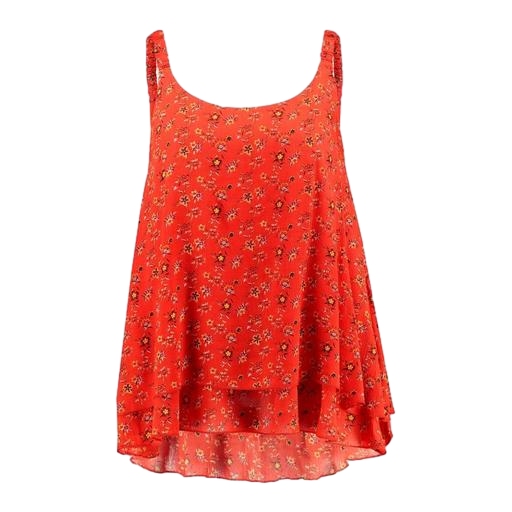
red printed tank, red floral-print top, red women's floral georgette blouse, white background